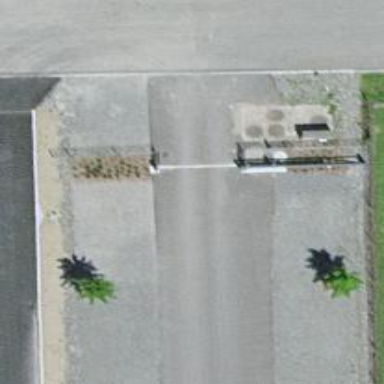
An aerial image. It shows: Lift gate barrier.